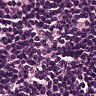
Metastatic tissue present: no